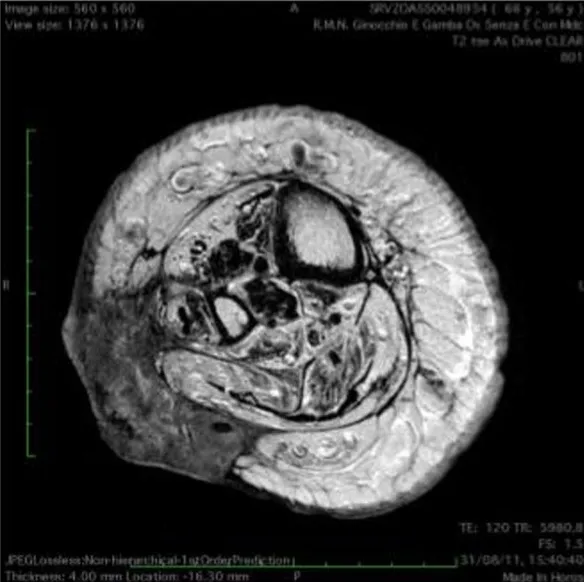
T(1) weighted picture of the leg.
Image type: radiology (mri)